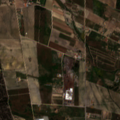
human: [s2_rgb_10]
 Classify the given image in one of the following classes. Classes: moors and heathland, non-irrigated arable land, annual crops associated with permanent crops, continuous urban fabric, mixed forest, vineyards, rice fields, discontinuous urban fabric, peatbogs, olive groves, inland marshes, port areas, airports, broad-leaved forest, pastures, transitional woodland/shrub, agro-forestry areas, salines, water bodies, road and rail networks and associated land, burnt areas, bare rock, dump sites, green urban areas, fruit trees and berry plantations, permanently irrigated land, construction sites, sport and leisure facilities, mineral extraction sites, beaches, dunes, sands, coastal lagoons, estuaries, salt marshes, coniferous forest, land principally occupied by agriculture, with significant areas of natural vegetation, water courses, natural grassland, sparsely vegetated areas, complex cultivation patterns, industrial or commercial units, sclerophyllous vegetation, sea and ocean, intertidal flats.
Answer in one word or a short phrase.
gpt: continuous urban fabric